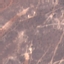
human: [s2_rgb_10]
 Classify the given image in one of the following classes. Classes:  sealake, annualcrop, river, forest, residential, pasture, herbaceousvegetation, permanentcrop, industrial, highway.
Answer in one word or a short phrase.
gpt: HerbaceousVegetation